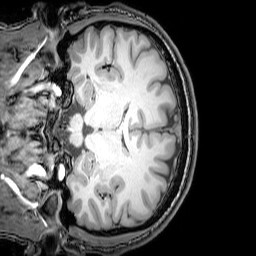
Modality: T1w
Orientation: coronal
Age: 21
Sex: male
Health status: healthy
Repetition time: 0.081 s
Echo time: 0.037 s